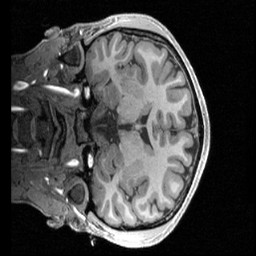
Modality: T1w
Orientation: coronal
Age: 21
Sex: male
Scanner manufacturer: siemens
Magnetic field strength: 3 T
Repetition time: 2.4 s
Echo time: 0.00224 s